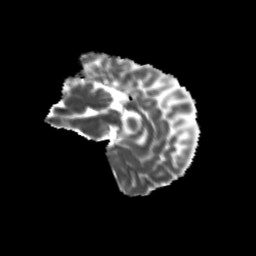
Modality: MD
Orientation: sagittal
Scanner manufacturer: siemens
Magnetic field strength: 3 T
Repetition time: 9.2 s
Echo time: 0.084 s